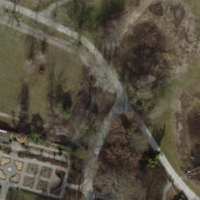
EUNIS habitat code: 53
Species observed at this site:
Veronica filiformis
Fulica atra
Fagus sylvatica
Filipendula ulmaria
Juniperus communis
Gallinula chloropus
Ficaria verna
Epilobium hirsutum
Levisticum officinale